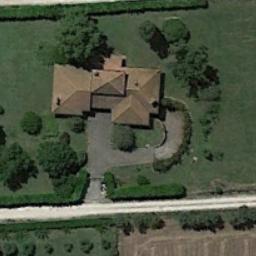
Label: sparse_residential